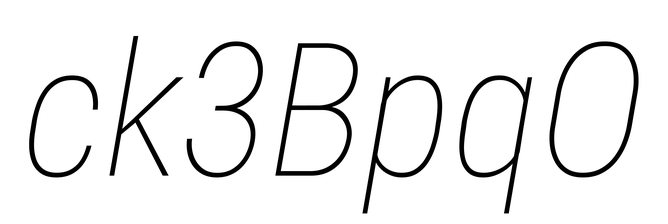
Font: Roboto-Italic_Condensed_Thin_Italic